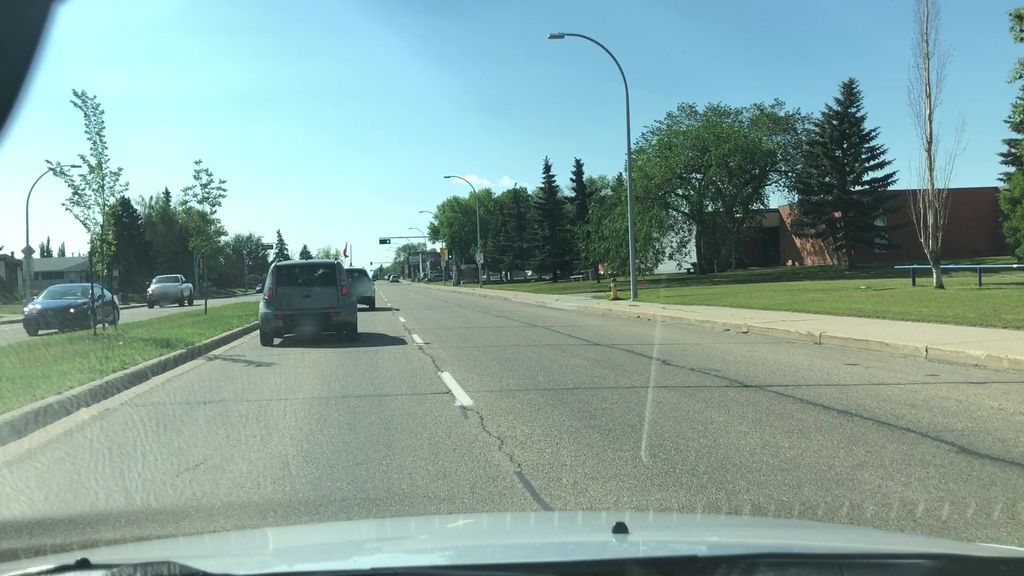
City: edmonton